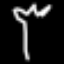
Label: fork